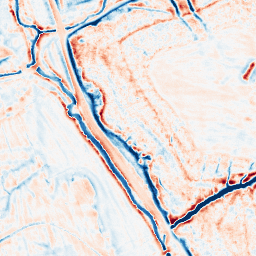
Category: edge_preserving
Decomposition family: bilateral
Decomposition parameters: d: 15
sigma_color: 150
sigma_space: 75
Upsampling method: lanczos
Upsampling parameters: scale: 2
Upsampling scale: 2